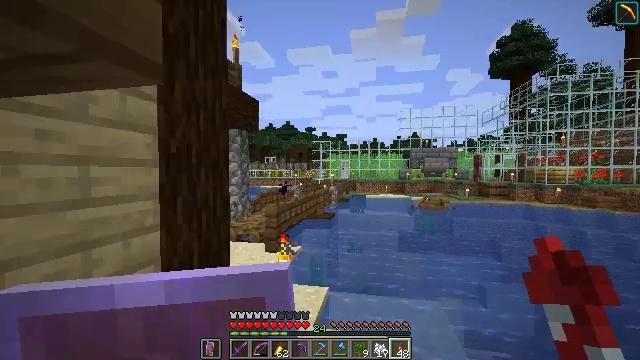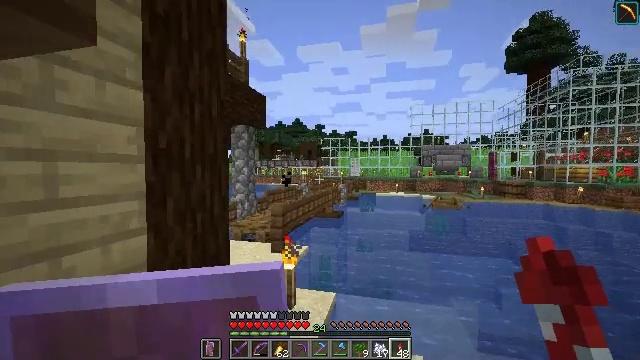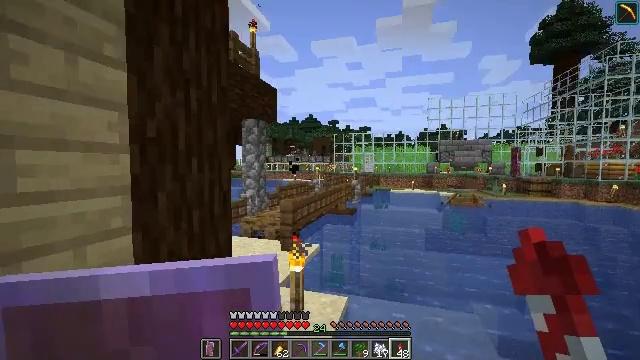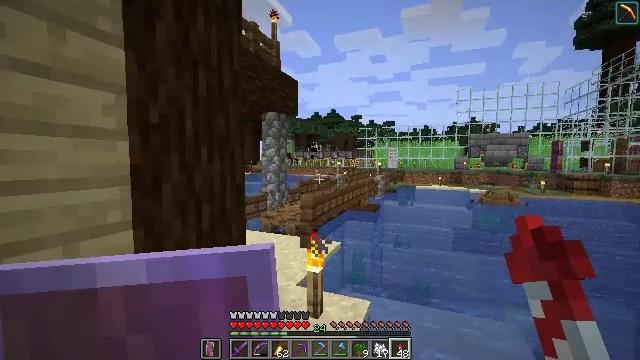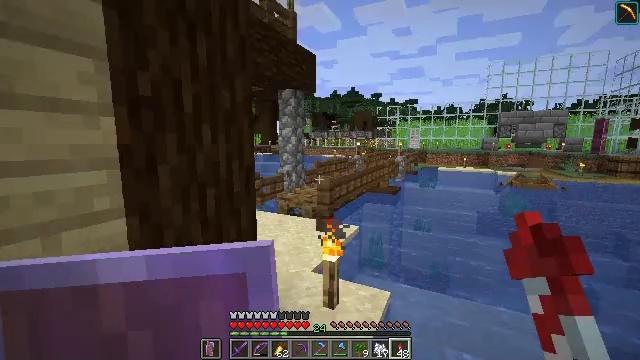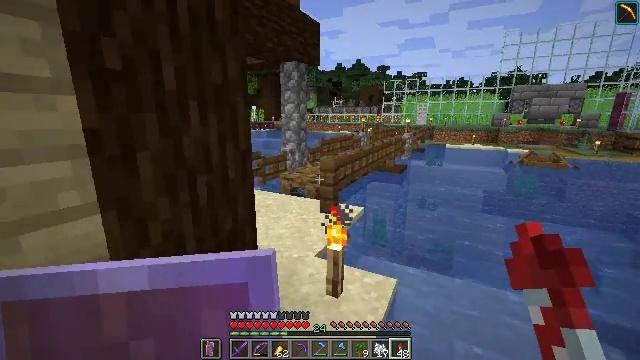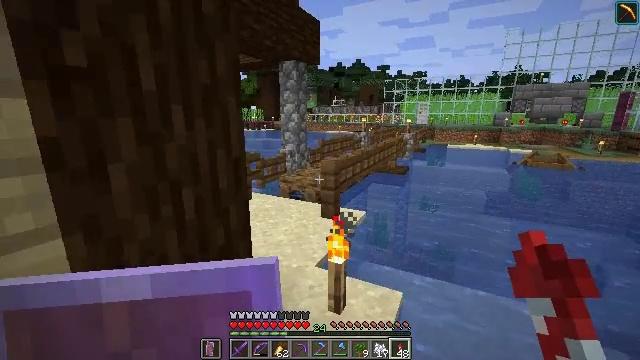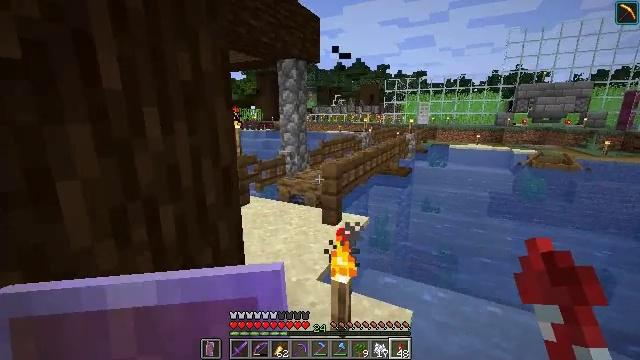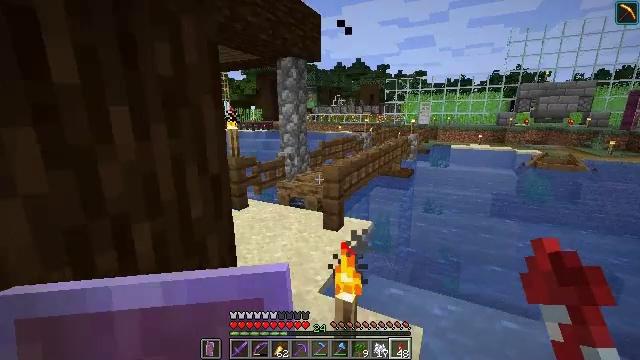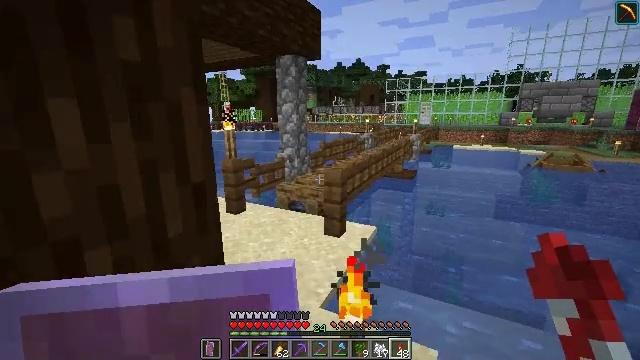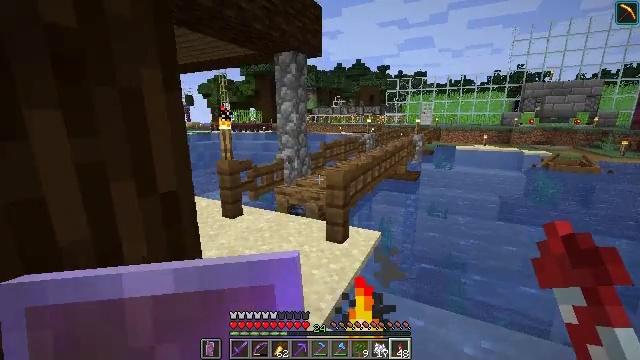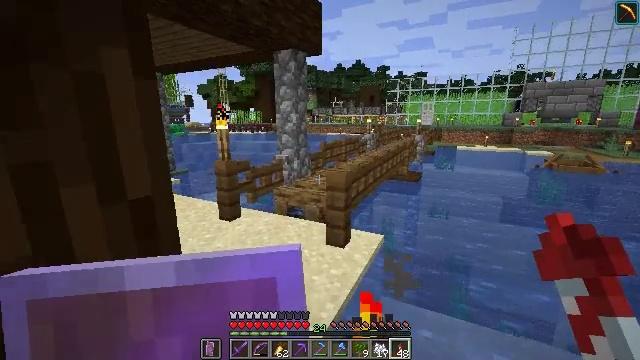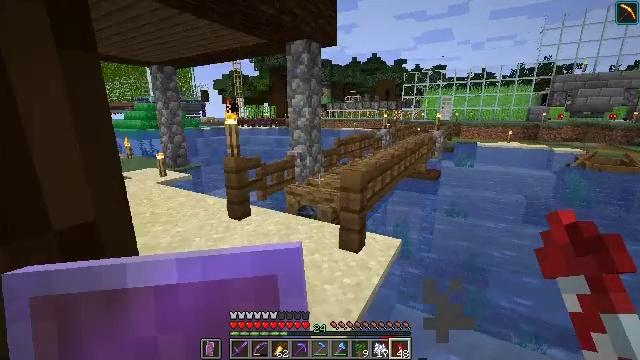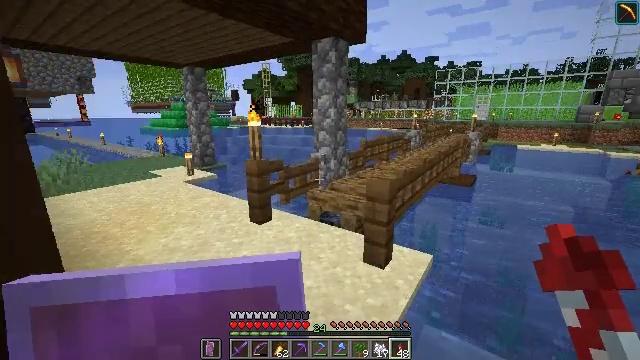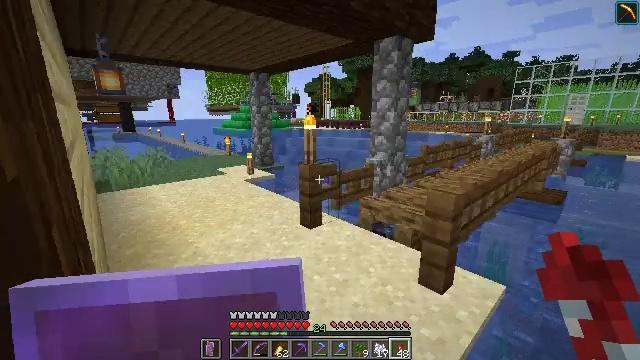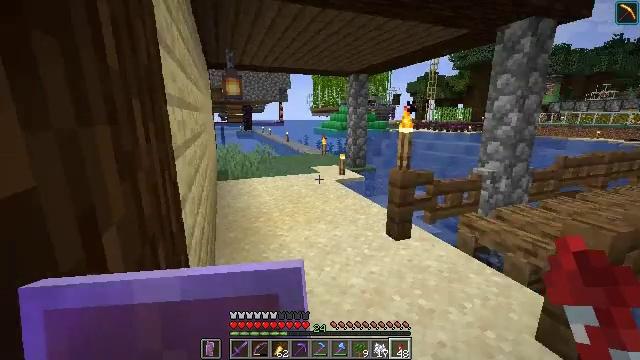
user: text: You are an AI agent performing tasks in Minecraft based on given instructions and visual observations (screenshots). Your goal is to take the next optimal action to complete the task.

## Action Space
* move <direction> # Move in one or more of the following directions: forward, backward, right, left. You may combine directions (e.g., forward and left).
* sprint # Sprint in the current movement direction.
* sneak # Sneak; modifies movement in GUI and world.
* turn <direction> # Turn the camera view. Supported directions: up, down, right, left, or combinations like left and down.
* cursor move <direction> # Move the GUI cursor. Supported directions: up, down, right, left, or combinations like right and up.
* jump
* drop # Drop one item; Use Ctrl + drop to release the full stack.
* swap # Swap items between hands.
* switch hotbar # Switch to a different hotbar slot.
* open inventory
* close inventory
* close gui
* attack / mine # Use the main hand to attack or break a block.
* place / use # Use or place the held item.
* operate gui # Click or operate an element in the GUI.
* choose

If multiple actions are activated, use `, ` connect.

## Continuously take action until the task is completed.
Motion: motion action
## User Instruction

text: Break the dark oak log in the forest.
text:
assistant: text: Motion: move forward, turn left
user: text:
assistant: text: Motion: move forward, turn left and down
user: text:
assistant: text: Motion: move forward, turn left and down
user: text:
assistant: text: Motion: move forward, turn left and down
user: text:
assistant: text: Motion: move forward, turn down
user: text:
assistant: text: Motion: move forward
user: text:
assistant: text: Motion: move forward
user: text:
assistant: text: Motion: move forward
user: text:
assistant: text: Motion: move forward
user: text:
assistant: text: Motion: move forward
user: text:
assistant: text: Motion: move forward
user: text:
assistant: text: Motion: move forward, turn left
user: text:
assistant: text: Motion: move forward, turn left
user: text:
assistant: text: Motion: move forward, turn left
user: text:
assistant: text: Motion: move forward, turn left
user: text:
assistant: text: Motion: move forward, turn left
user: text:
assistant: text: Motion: move forward, turn left
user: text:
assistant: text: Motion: move forward
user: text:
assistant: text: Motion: move forward
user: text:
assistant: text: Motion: move forward
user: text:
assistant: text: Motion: move forward
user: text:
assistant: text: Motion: move forward
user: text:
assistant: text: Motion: move forward
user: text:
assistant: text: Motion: move forward
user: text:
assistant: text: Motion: move forward
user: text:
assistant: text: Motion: move forward
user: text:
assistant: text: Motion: move forward
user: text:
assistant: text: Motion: move forward
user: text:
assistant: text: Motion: move forward
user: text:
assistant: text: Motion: move forward